Interaction volume radius: 5 \u00c5
Interaction volume height: 20 \u00c5
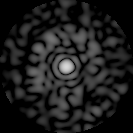
Disorder parameter: 0.8394